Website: macys
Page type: customer-info-address
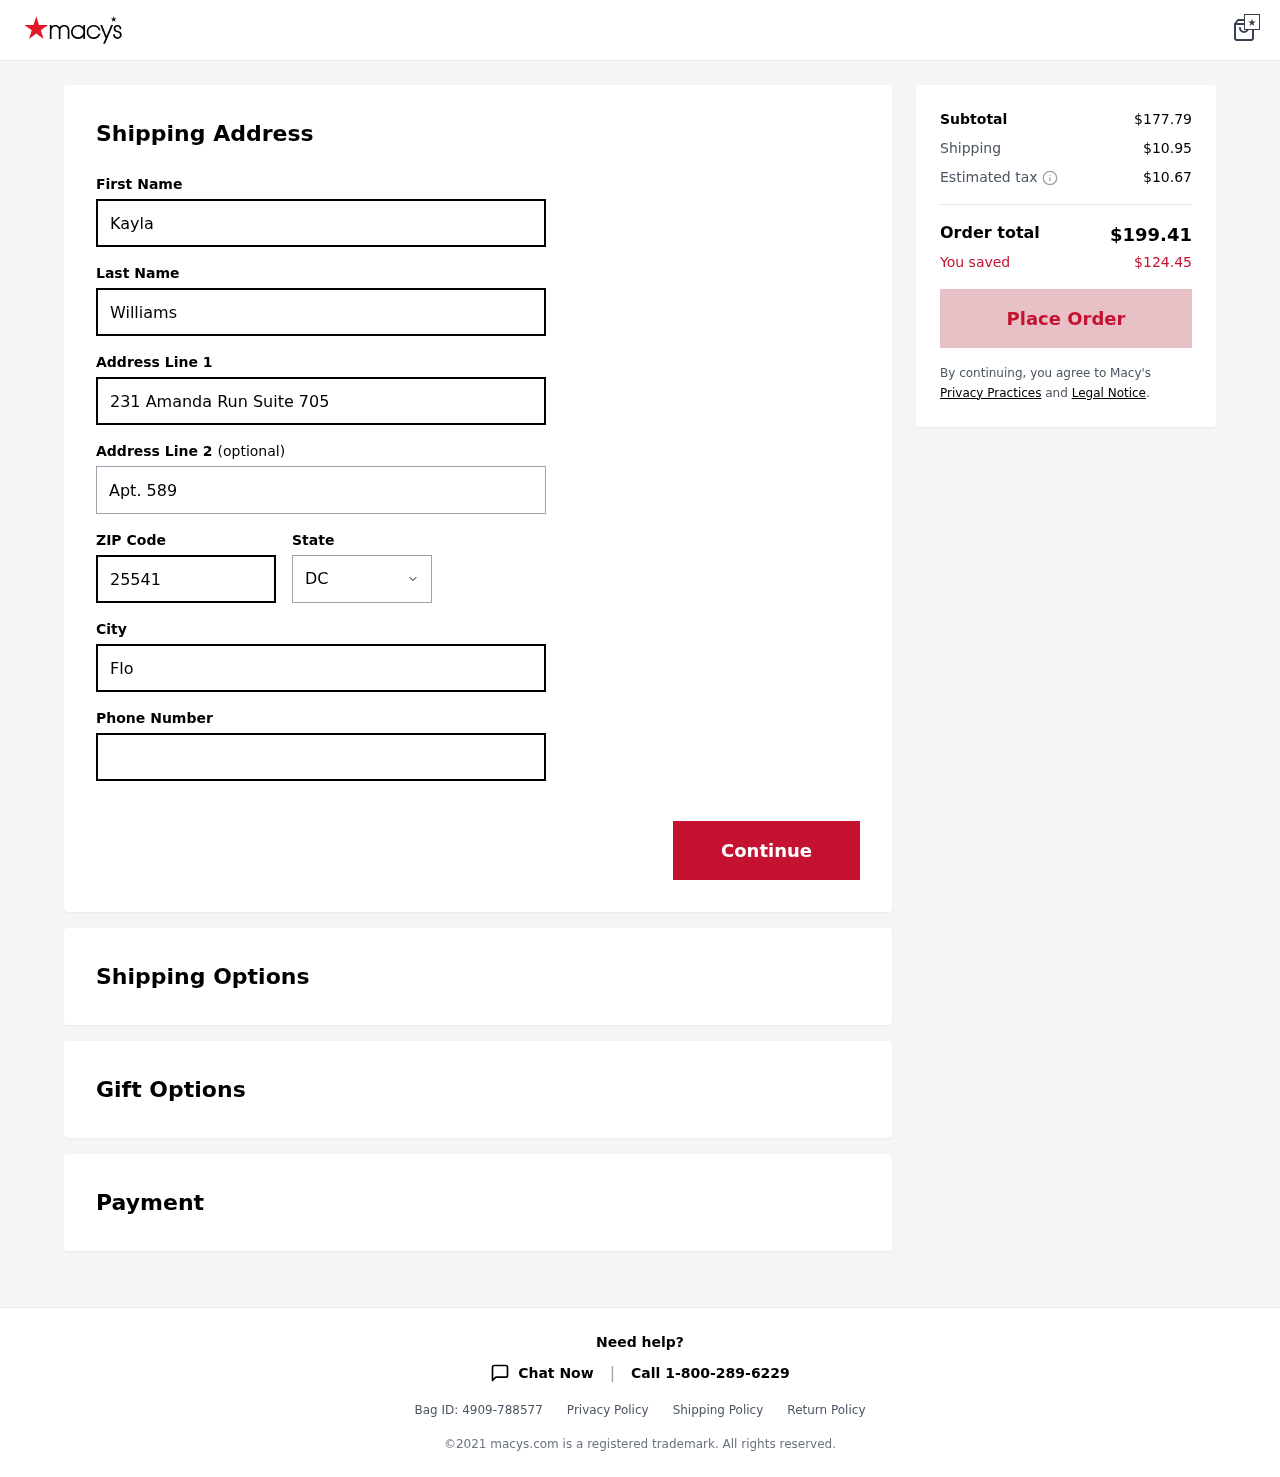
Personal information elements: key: PII_CITY
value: Floreschester
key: PII_FIRSTNAME
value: Kayla
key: PII_LASTNAME
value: Williams
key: PII_PHONE
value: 8306005890
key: PII_POSTCODE
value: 25541
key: PII_STATE
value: DC
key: PII_STREET
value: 231 Amanda Run Suite 705
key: PII_STREET2
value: Apt. 589
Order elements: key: ORDER_SUBTOTAL
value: $177.79
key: ORDER_SHIPPING_COST
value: $10.95
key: ORDER_TAX
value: $10.67
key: ORDER_TOTAL
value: $199.41
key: ORDER_SAVINGS
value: $124.45